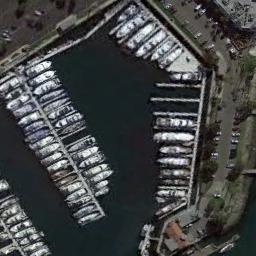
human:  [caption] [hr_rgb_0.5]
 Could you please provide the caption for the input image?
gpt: The harbor with lots of neatly docked boats is surrounded by some parking lots .

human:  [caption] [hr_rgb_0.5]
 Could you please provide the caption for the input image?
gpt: The ship stopped in good order at the harbor .

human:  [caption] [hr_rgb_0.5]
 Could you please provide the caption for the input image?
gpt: Many ships are in the harbor .

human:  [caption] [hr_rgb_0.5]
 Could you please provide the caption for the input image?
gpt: Many yachts are neatly moored on the sea next to the harbor next to the parking lot, And there are some empty seats .

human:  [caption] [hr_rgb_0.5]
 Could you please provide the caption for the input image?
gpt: There are roads around the harbor with many ships .